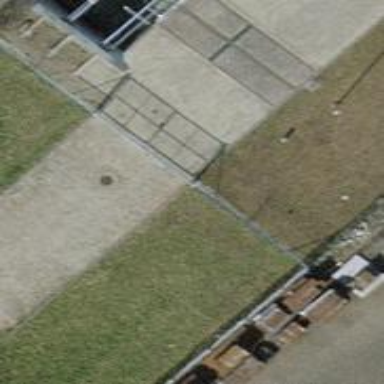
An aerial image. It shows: Gate.